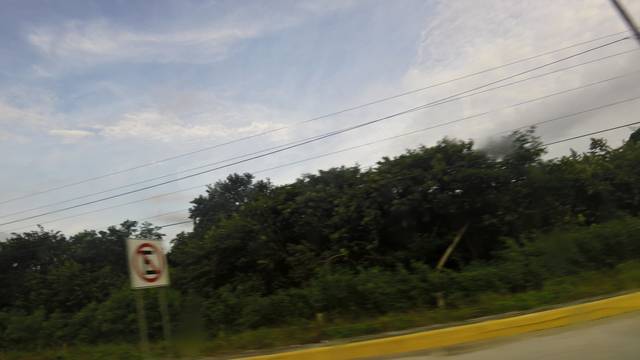
Region: Mexico
Coordinates: 20.517, -87.211